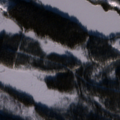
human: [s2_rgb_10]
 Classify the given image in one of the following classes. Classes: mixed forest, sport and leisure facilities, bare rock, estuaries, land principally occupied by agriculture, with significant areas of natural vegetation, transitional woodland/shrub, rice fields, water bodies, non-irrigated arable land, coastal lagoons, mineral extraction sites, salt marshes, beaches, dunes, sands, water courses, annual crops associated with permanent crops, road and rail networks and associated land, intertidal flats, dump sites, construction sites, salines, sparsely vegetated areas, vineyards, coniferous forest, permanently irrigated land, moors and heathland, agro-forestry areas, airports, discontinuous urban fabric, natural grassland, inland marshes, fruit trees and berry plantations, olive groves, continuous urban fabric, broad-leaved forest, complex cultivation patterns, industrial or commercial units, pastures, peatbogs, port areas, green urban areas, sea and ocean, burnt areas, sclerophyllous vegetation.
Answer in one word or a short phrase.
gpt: coniferous forest, water bodies